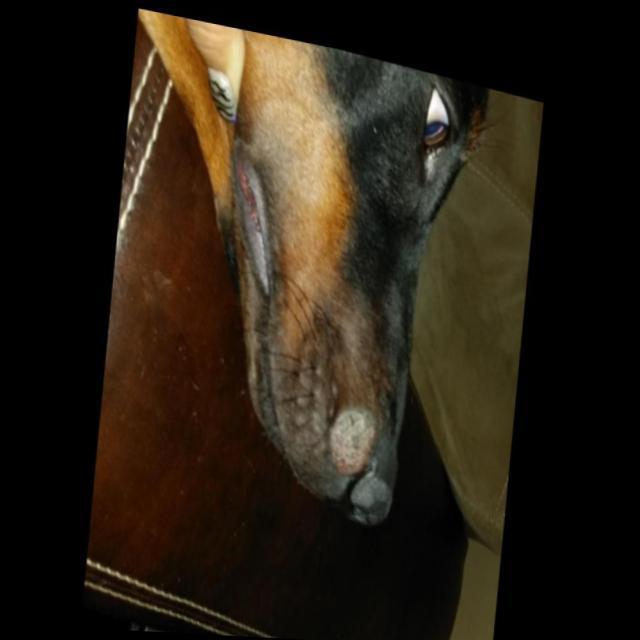
Canine ringworm (Dermatophytosis) — fungal infection caused by Microsporum or Trichophyton. Presents with circular alopecia, scaling, crusting, and broken hairs.